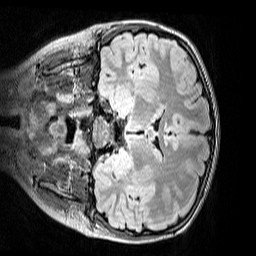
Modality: FLAIR
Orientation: coronal
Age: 11
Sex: male
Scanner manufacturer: siemens
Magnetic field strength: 3 T
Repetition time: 5 s
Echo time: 0.388 s